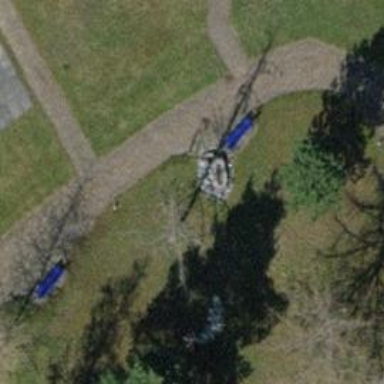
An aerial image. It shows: Blue bench.